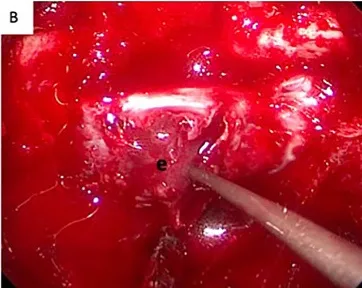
Intra-operative conditions of the lesion. The lesion was soft, mimicking pituitary adenoma in texture (the arrow).
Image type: medical_photograph (other_medical_photograph)